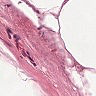
Metastatic tissue present: no